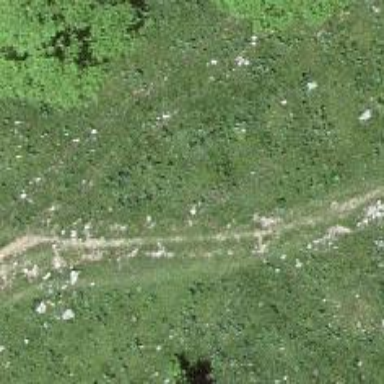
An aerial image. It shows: Nordic path for skiing or hiking.